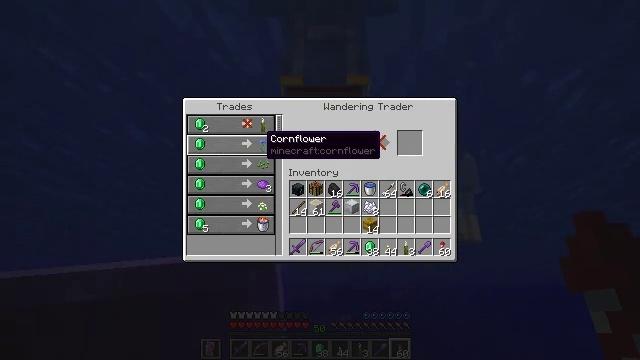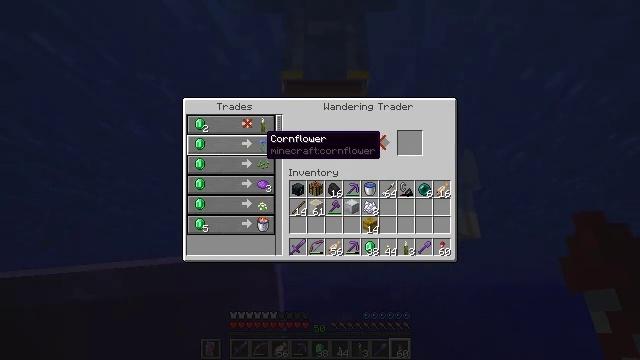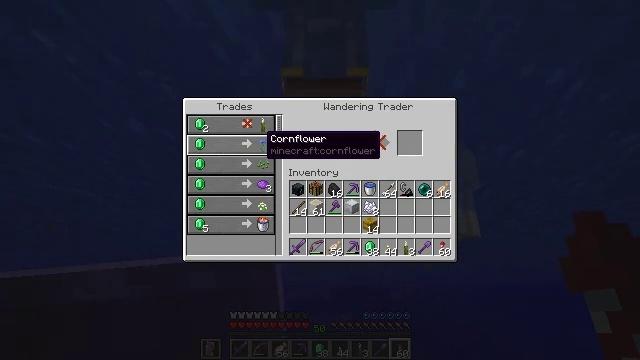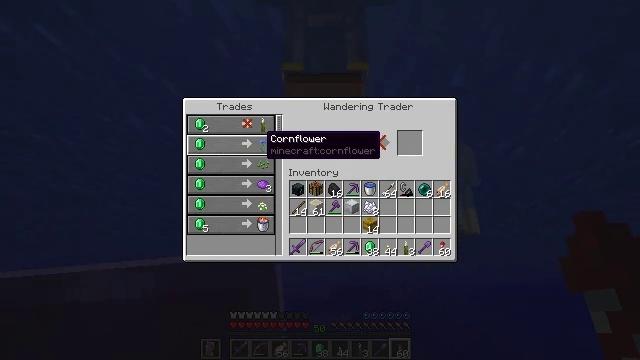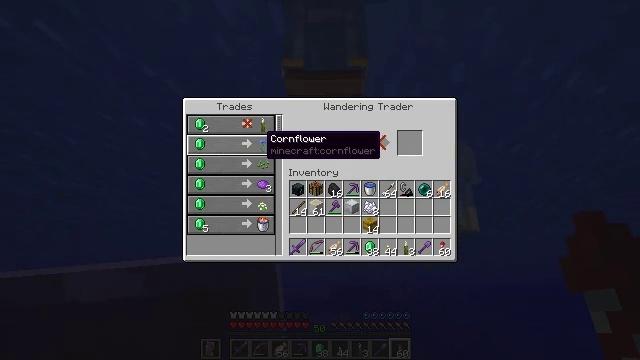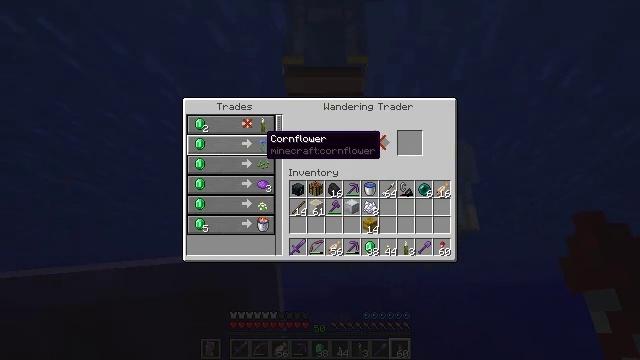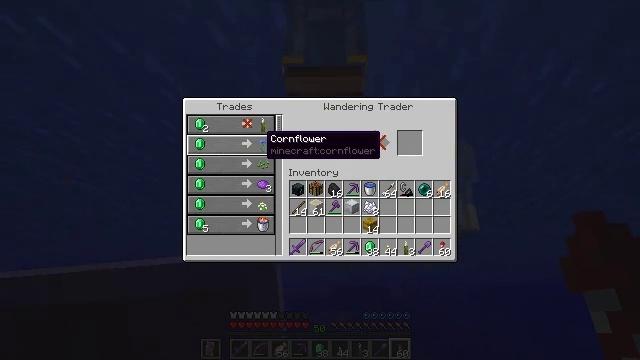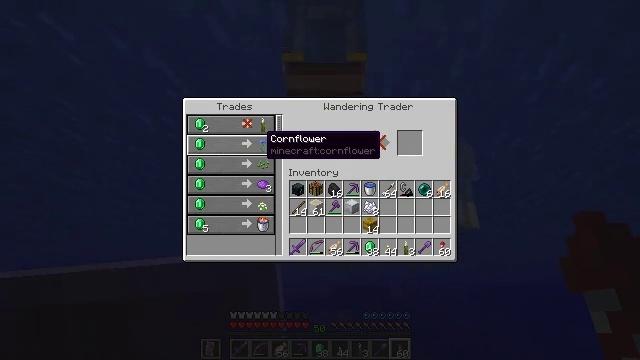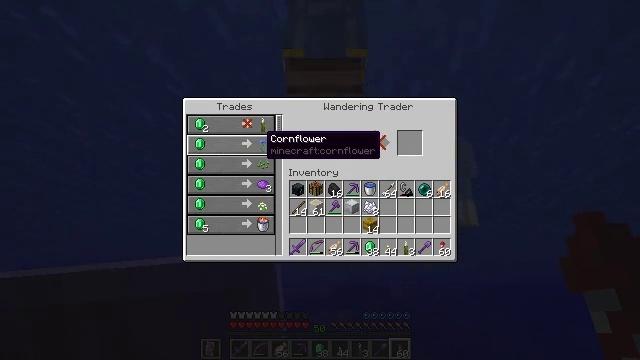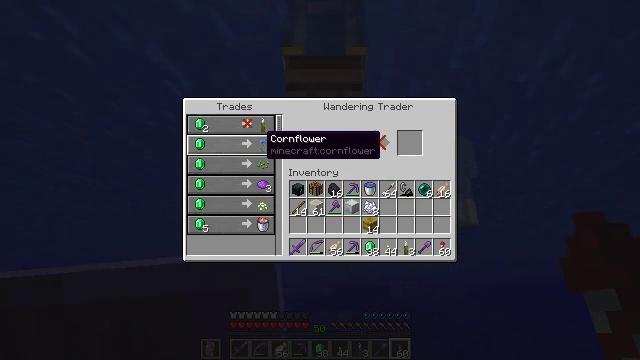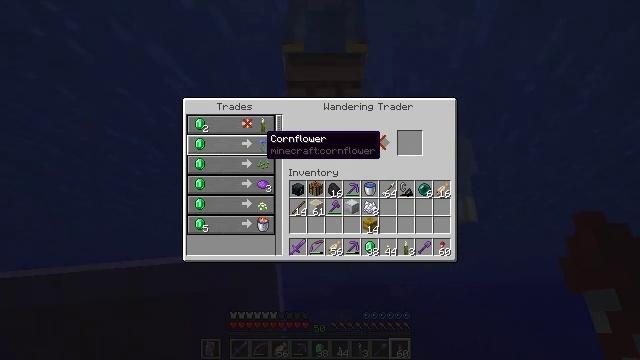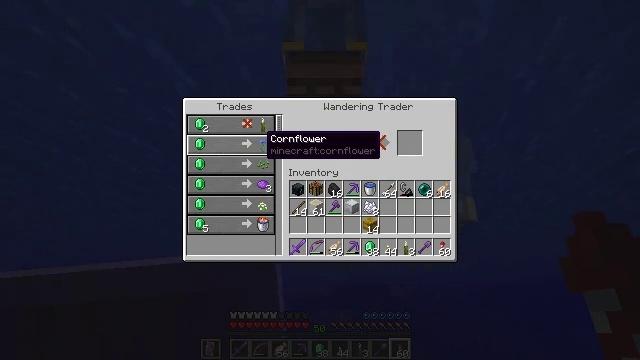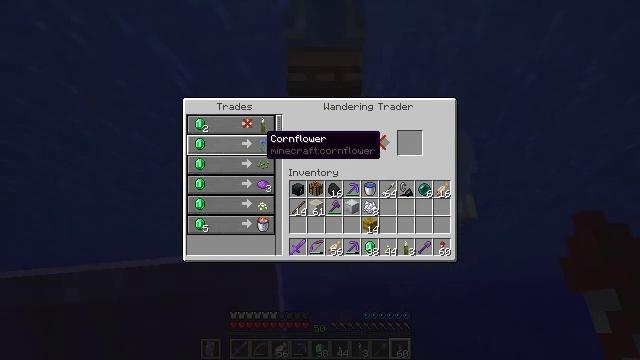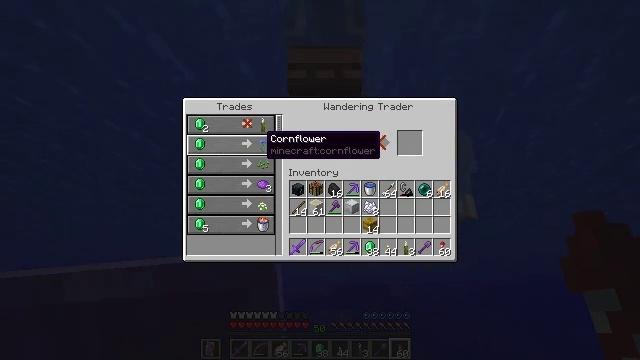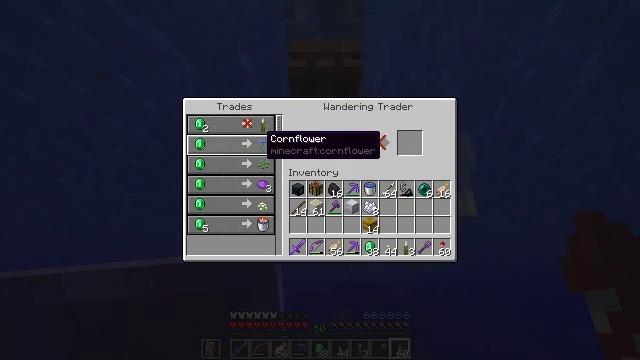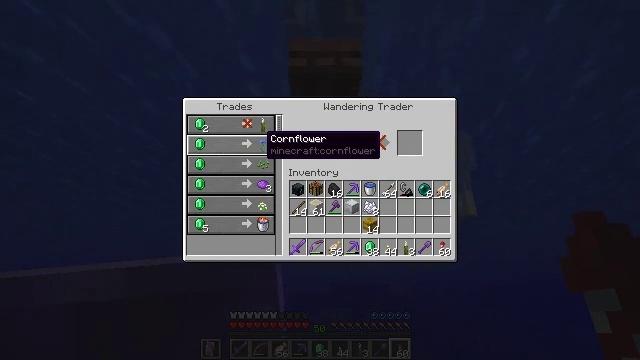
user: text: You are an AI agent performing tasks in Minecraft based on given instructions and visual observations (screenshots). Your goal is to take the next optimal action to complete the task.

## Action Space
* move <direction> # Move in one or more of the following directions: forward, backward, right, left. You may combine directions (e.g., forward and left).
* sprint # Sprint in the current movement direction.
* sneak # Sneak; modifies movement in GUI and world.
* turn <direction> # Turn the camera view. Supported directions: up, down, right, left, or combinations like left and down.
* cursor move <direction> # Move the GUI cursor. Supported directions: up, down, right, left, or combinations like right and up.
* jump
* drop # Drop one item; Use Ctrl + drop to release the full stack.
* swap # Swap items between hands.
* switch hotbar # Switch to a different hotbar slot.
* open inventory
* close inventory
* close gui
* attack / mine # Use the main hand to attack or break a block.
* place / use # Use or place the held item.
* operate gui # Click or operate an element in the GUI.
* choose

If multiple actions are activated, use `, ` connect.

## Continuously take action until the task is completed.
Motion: motion action
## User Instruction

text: Make purple dye by combining dyes.
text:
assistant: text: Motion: no_op
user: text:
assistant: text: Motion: no_op
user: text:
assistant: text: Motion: no_op
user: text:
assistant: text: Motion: no_op
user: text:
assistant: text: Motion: no_op
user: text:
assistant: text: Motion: no_op
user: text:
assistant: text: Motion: no_op
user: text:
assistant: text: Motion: no_op
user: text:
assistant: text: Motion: no_op
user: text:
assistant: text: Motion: no_op
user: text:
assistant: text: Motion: no_op
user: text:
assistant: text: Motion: no_op
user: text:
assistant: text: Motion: no_op
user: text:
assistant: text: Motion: no_op
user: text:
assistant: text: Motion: no_op
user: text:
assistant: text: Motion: no_op
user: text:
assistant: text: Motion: no_op
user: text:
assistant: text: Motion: no_op
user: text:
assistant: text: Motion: no_op
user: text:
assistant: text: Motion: no_op
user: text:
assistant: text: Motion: cursor move down
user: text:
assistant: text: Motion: cursor move down
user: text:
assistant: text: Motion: cursor move down
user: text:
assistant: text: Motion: no_op
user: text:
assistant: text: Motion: no_op
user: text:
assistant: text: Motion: no_op
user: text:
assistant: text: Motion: no_op
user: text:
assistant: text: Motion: no_op
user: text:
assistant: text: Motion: no_op
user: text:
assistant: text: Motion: no_op